Aerial crown-view tile of a tropical tree (Barro Colorado Island, Panama), acquired 20250512:
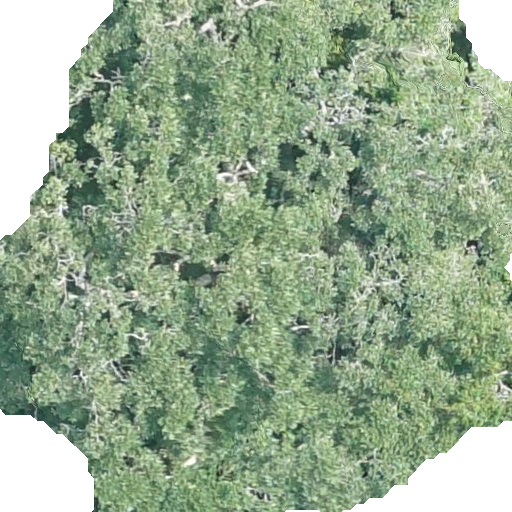
Species: Ficus insipida
GBIF accepted scientific name: Ficus insipida
Crown area: 424.326 m²